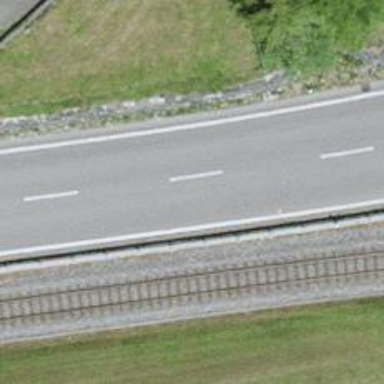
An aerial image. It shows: Secondary road with asphalt surface.